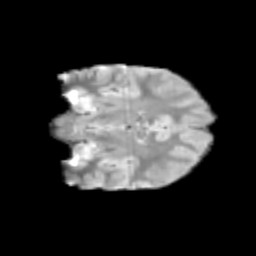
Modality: T2w
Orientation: coronal
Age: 10
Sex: female
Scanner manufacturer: siemens
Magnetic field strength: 3 T
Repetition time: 3.8 s
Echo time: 0.07 s